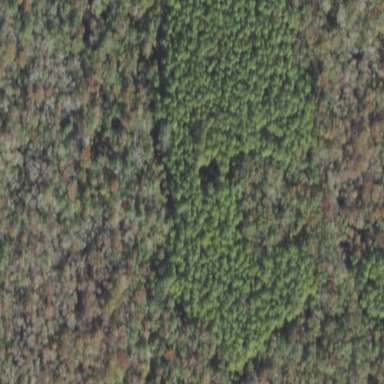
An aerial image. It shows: Forest dominated by needle-leaved trees.